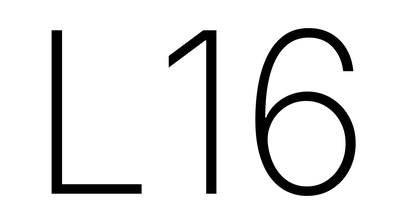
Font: Inter_ExtraLight